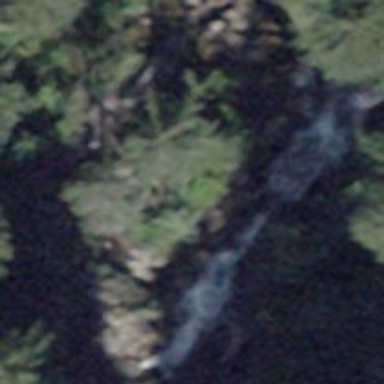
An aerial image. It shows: Beautiful waterfall in nature.